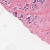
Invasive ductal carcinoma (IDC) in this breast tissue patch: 1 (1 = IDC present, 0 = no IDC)